Here is the time-frequency (STFT) view of a rotor kit's vibration measurement. Diagnose the rotating machine from this image, choosing from: normal, misalignment, unbalance, looseness.
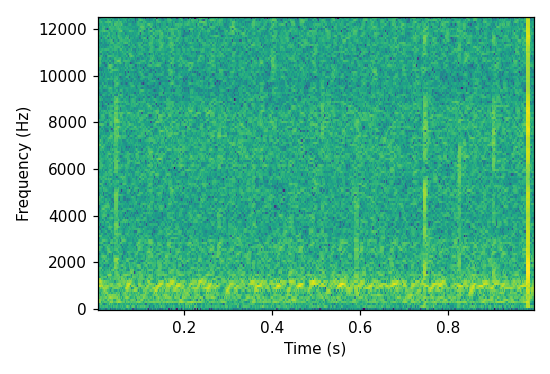
Answer: normal